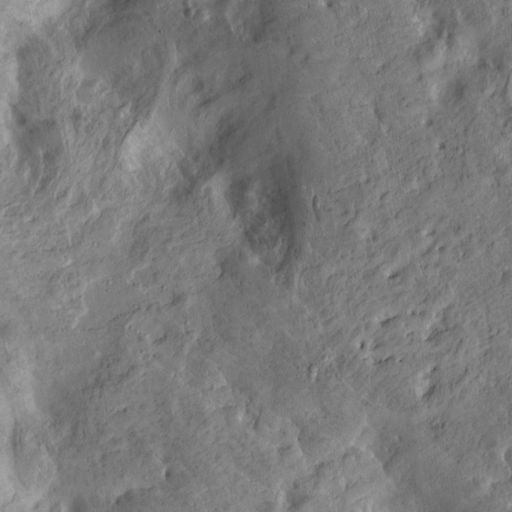
Objects detected: cone, cone, cone, cone, cone